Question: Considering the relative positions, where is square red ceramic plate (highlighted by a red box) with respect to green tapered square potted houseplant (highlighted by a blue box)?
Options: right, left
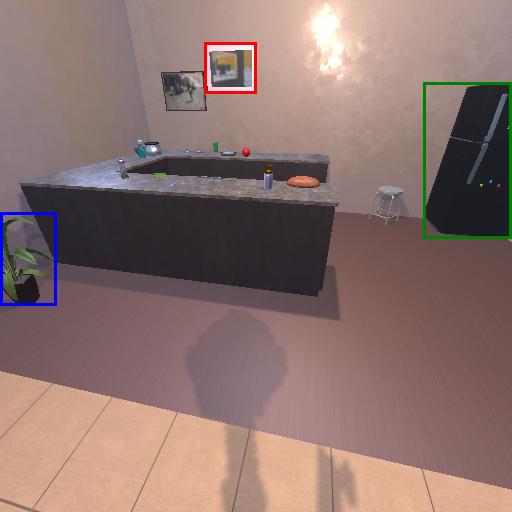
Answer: right